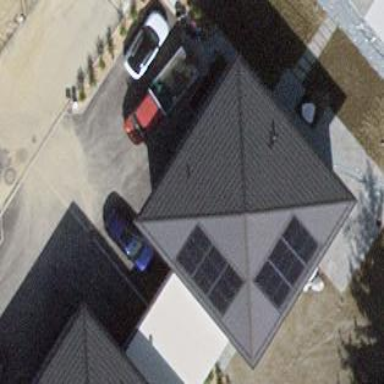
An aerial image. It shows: Simple and straightforward house.